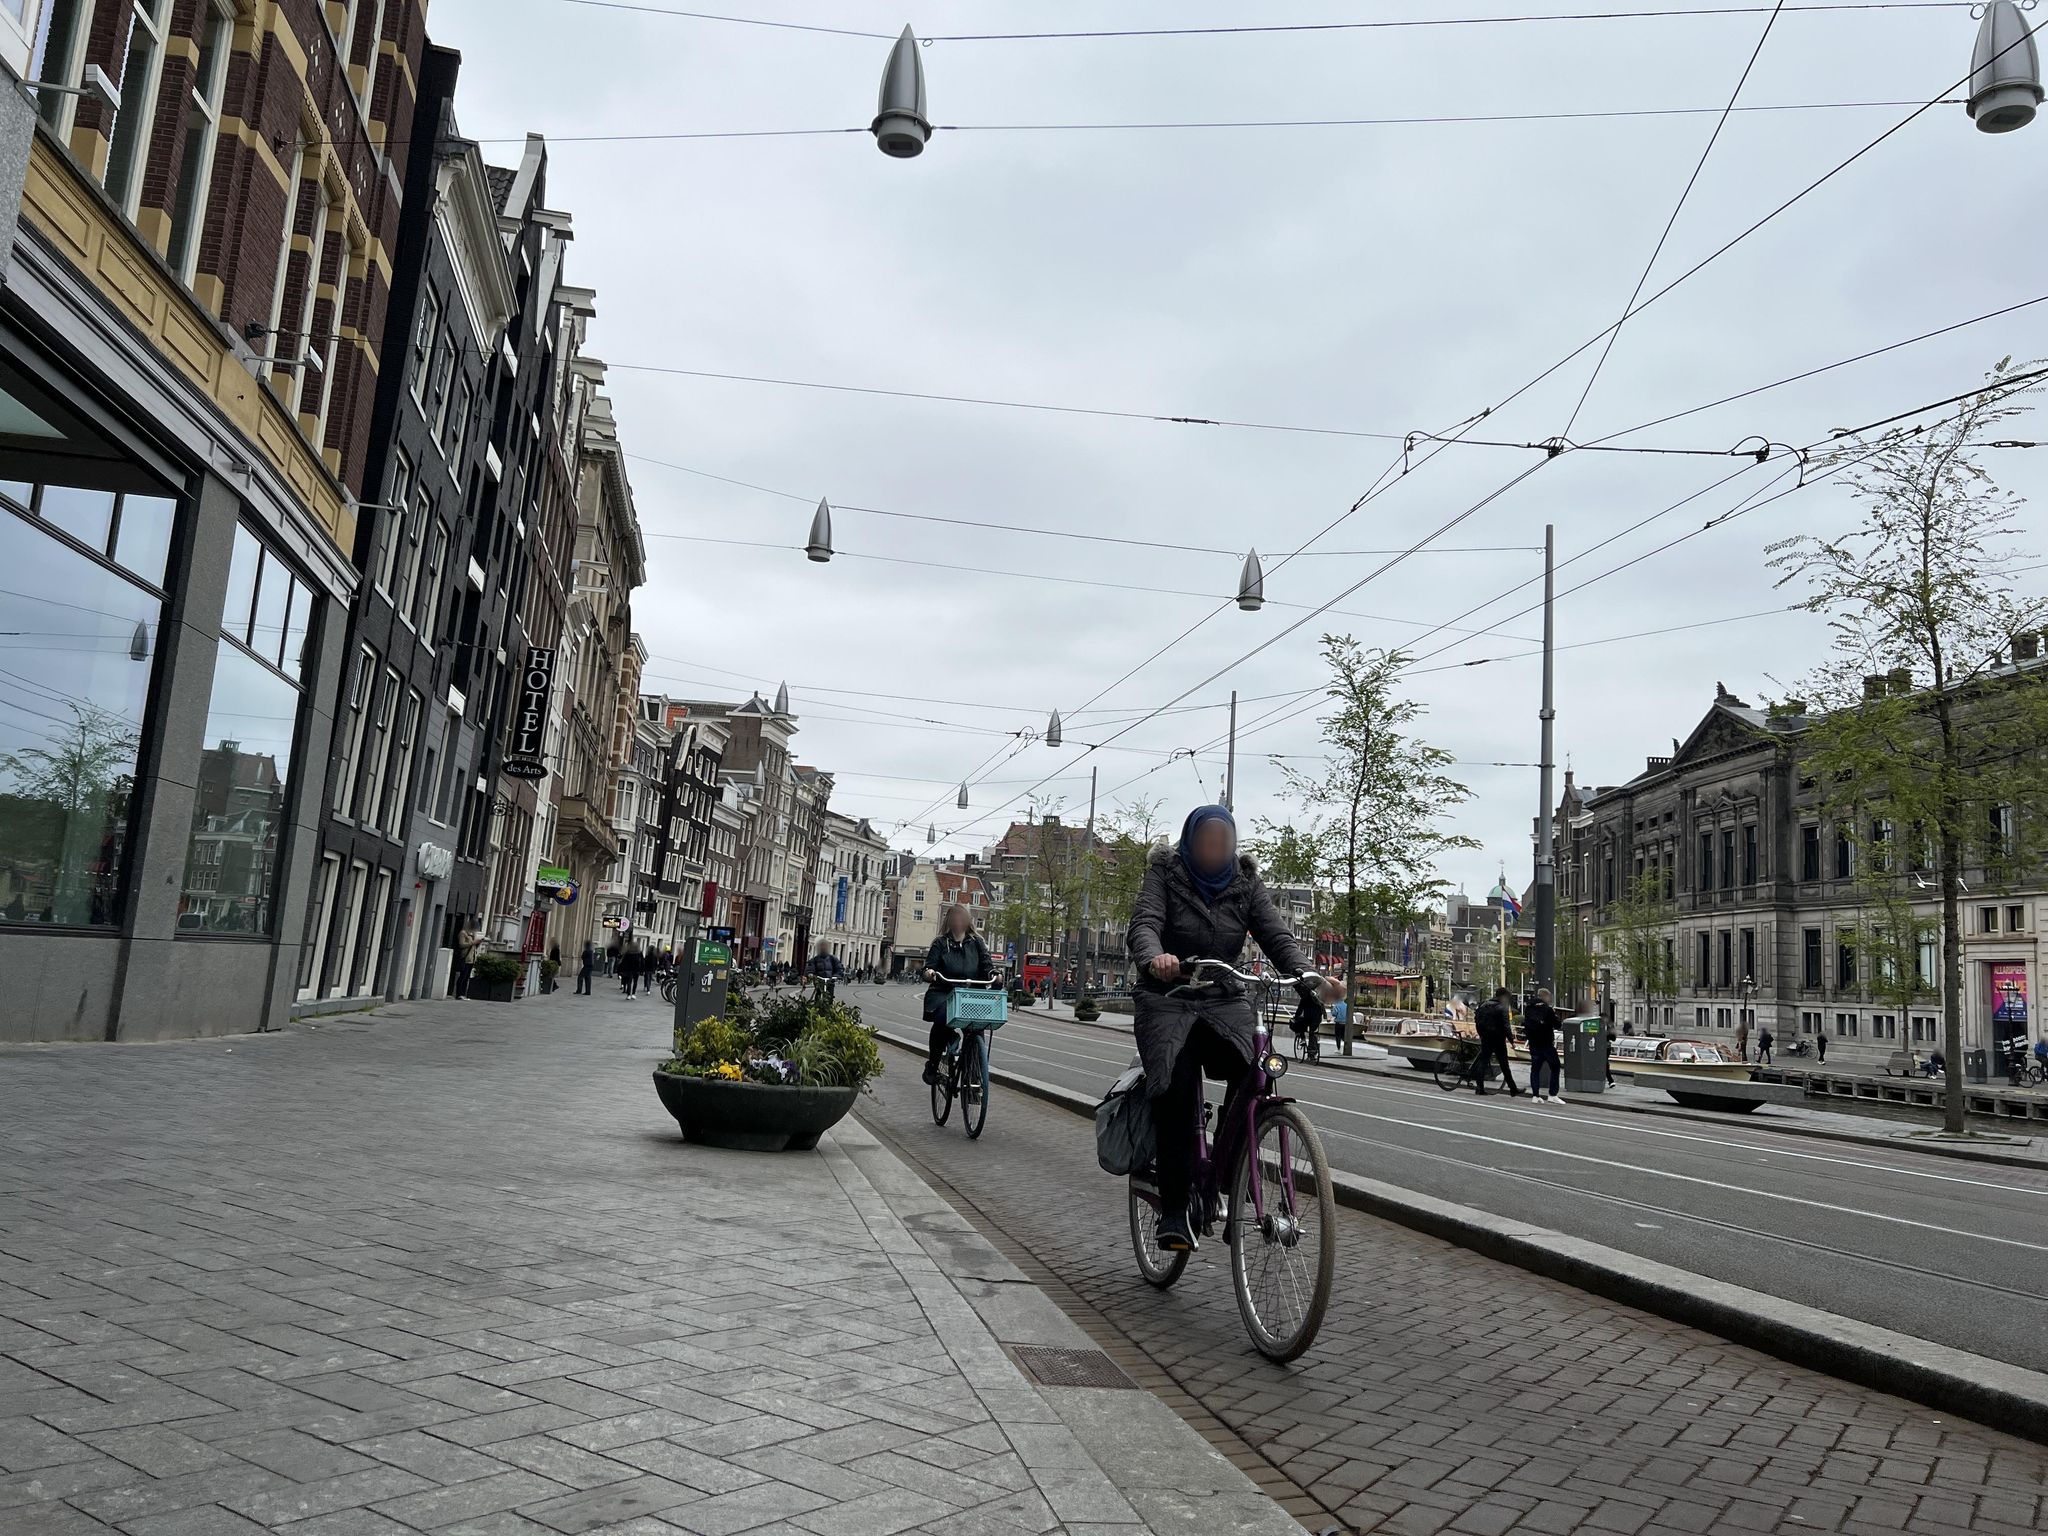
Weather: cloudy
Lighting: day
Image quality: good
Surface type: walking surface
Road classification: busway
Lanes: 2
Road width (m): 1.25
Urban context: urban centre
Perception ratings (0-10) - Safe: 7.3, Lively: 9.02, Beautiful: 4.44, Boring: 2.85, Depressing: 5.26, Wealthy: 7.46